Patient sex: M
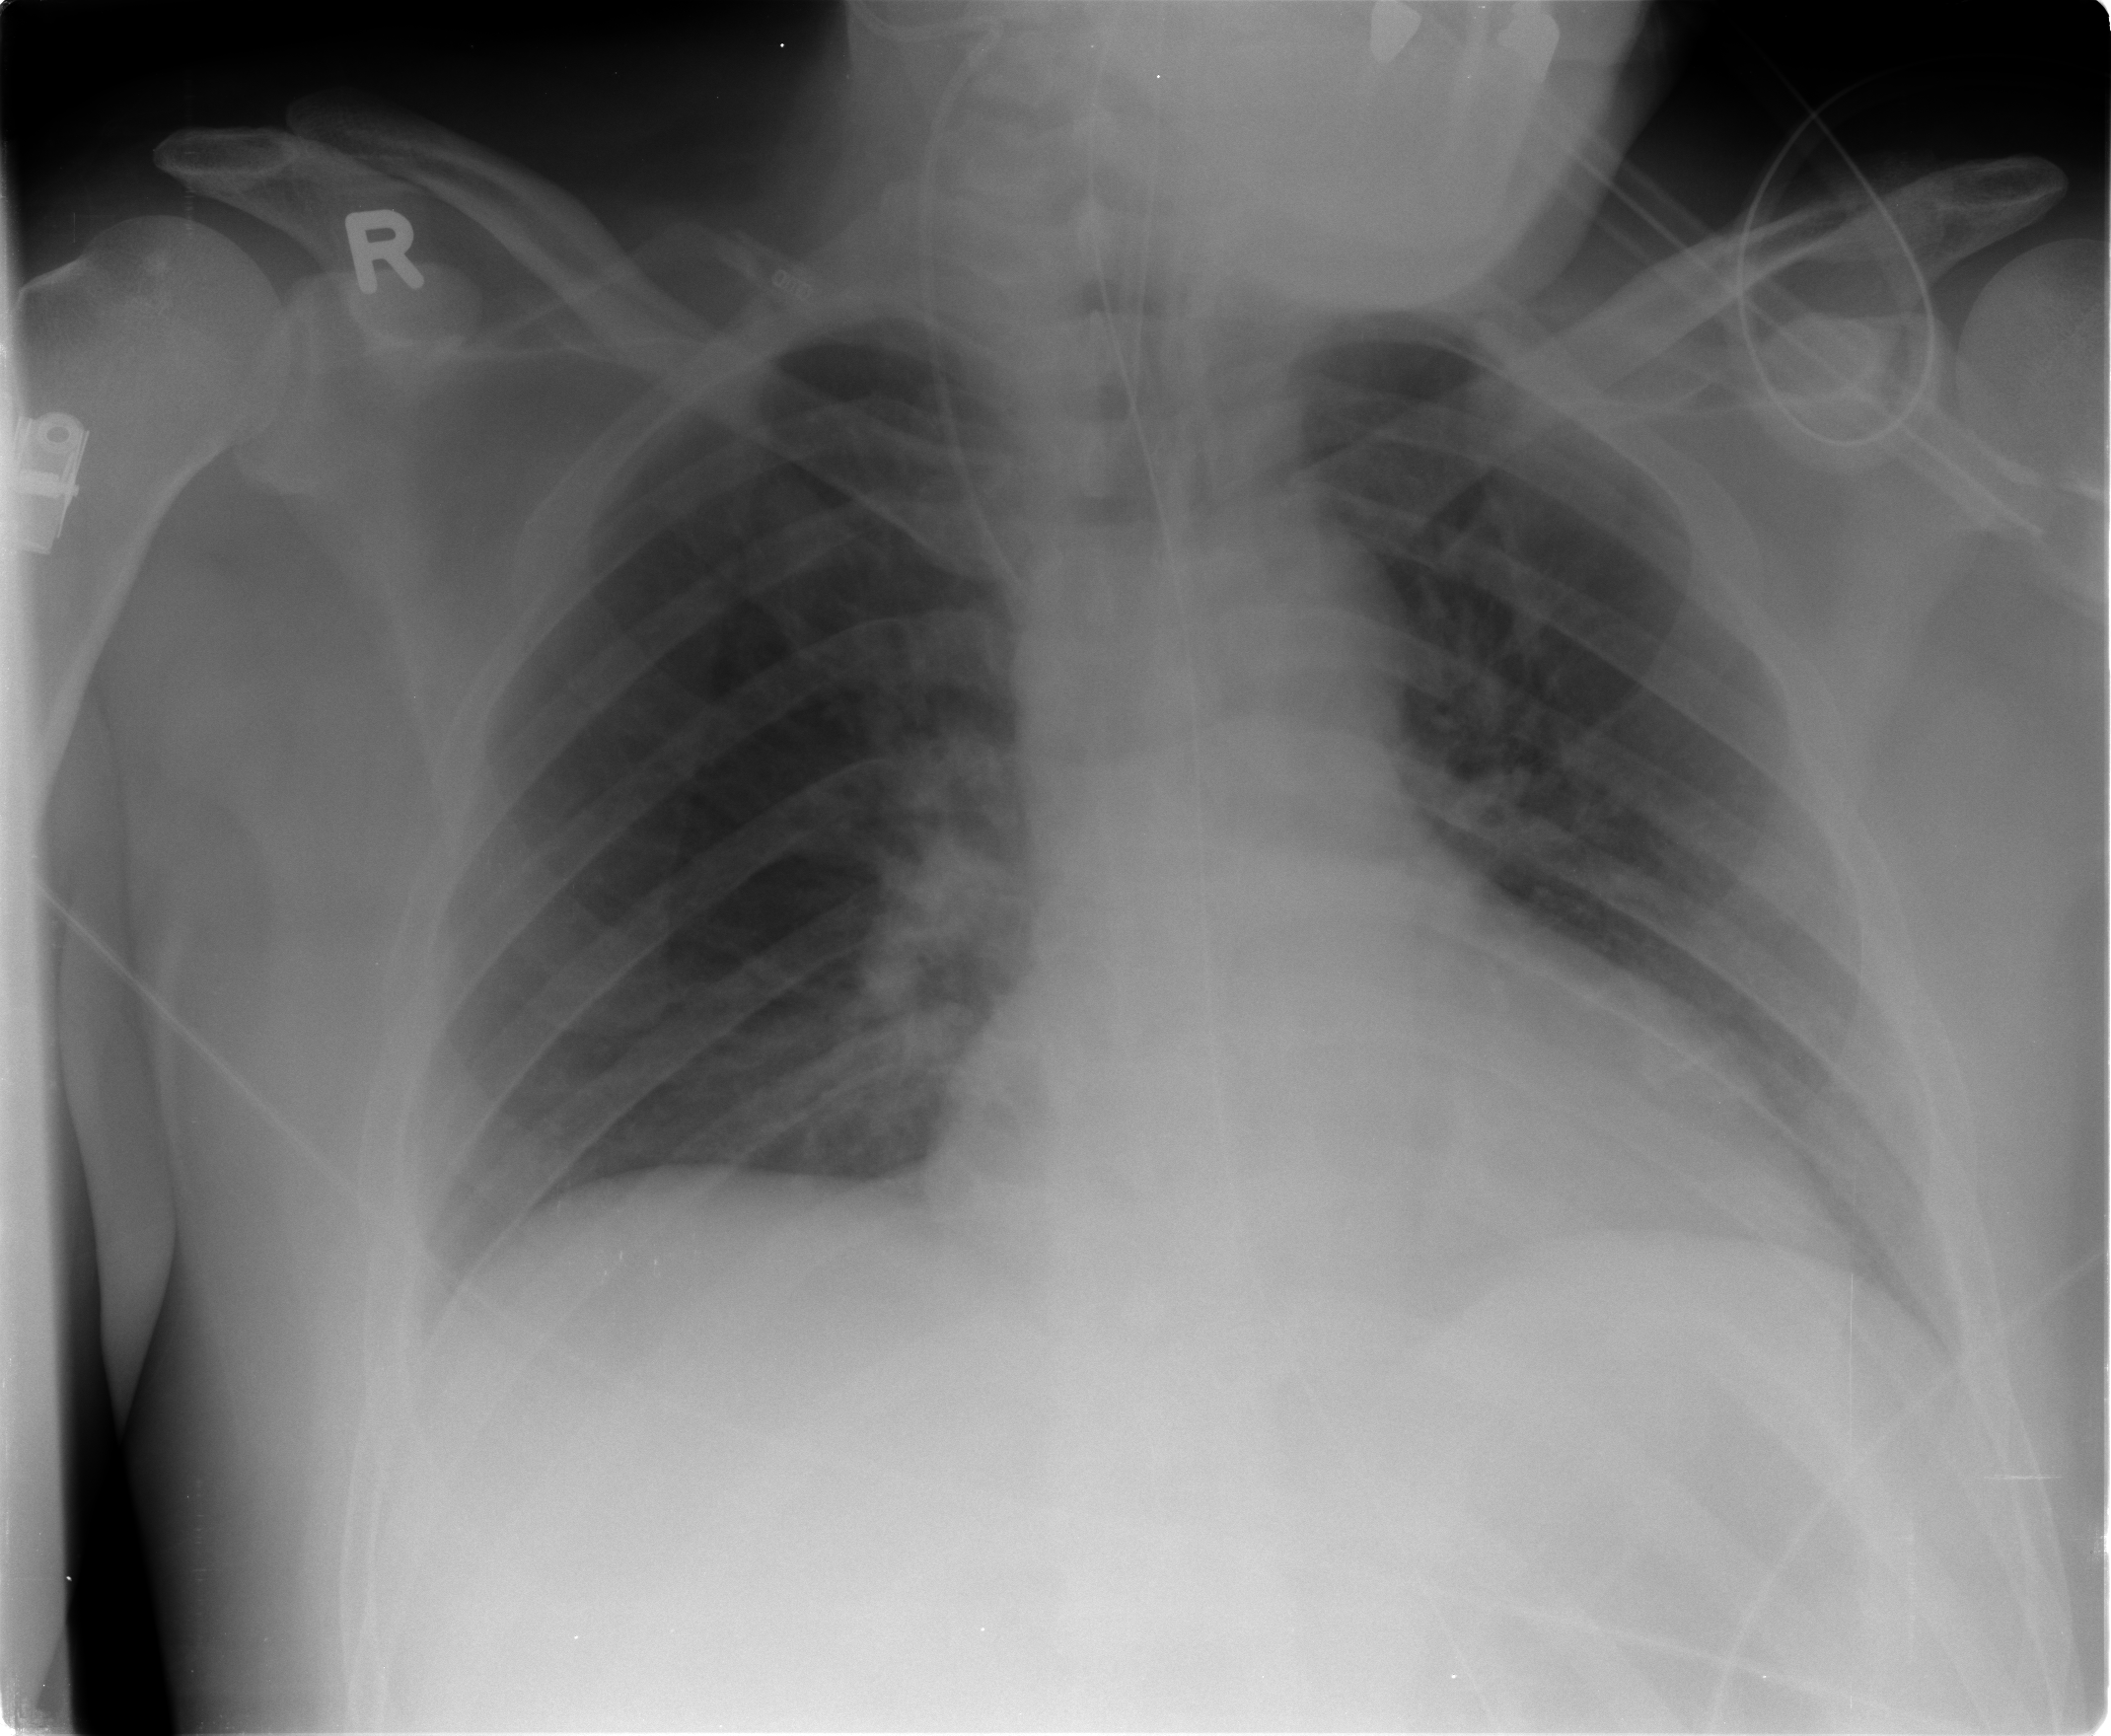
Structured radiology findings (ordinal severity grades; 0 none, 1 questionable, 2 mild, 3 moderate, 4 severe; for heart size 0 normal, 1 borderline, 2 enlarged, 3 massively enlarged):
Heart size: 1
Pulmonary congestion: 2
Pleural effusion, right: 0
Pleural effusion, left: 0
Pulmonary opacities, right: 0
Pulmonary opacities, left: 0
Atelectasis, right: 2
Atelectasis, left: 2